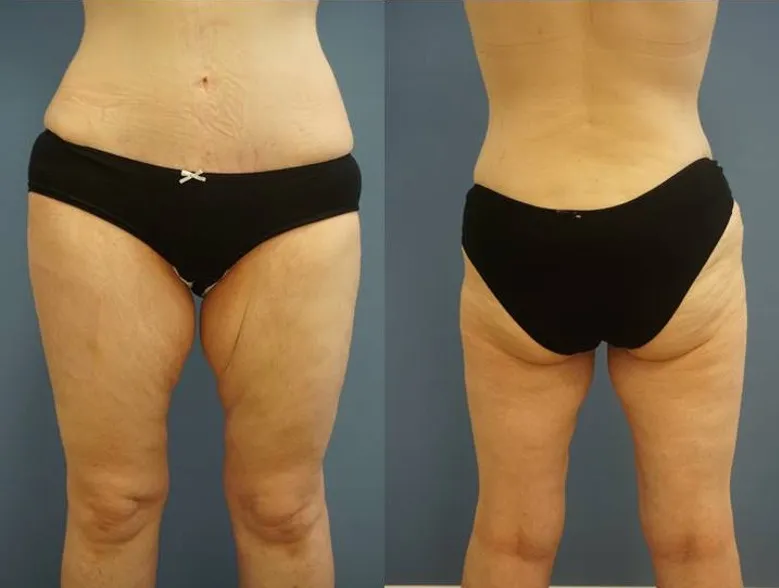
Preoperative view of the patient anterior and posterior: after previous abdominoplasty a DIEP flap was not possible, but there was substantial tissue on both thighs for breast reconstruction.
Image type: medical_photograph (skin_photograph)